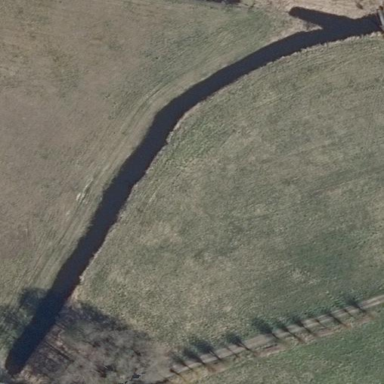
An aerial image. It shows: Natural water ditch.